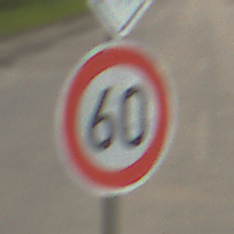
Verkehrszeichen: Geschwindigkeit60
Zusatzzeichen oben: EndeVorfahrtsstrasse
Umgebung: Outdoor, RoadRail
Tageszeit: SunriseSunset
Wetter: Clear
Licht: Natural
Jahreszeit: NotSpecified
Kontrast: LowContrast